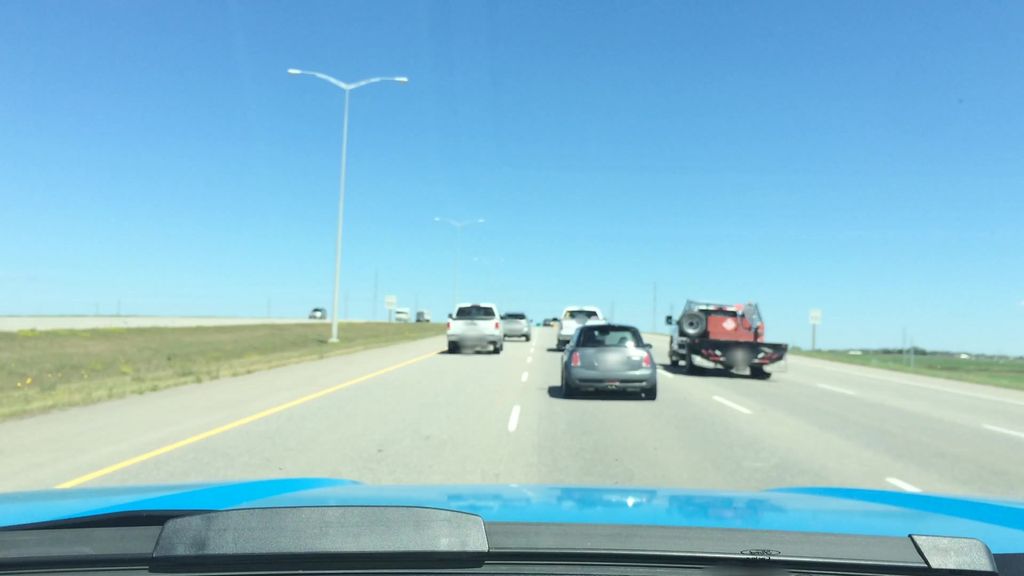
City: calgary